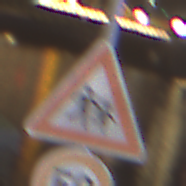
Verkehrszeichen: KinderLinks
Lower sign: Geschwindigkeit50
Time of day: Night
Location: Outdoor (Urban)
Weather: PartlyCloudy
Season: NotSpecified
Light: Artificial